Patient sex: F
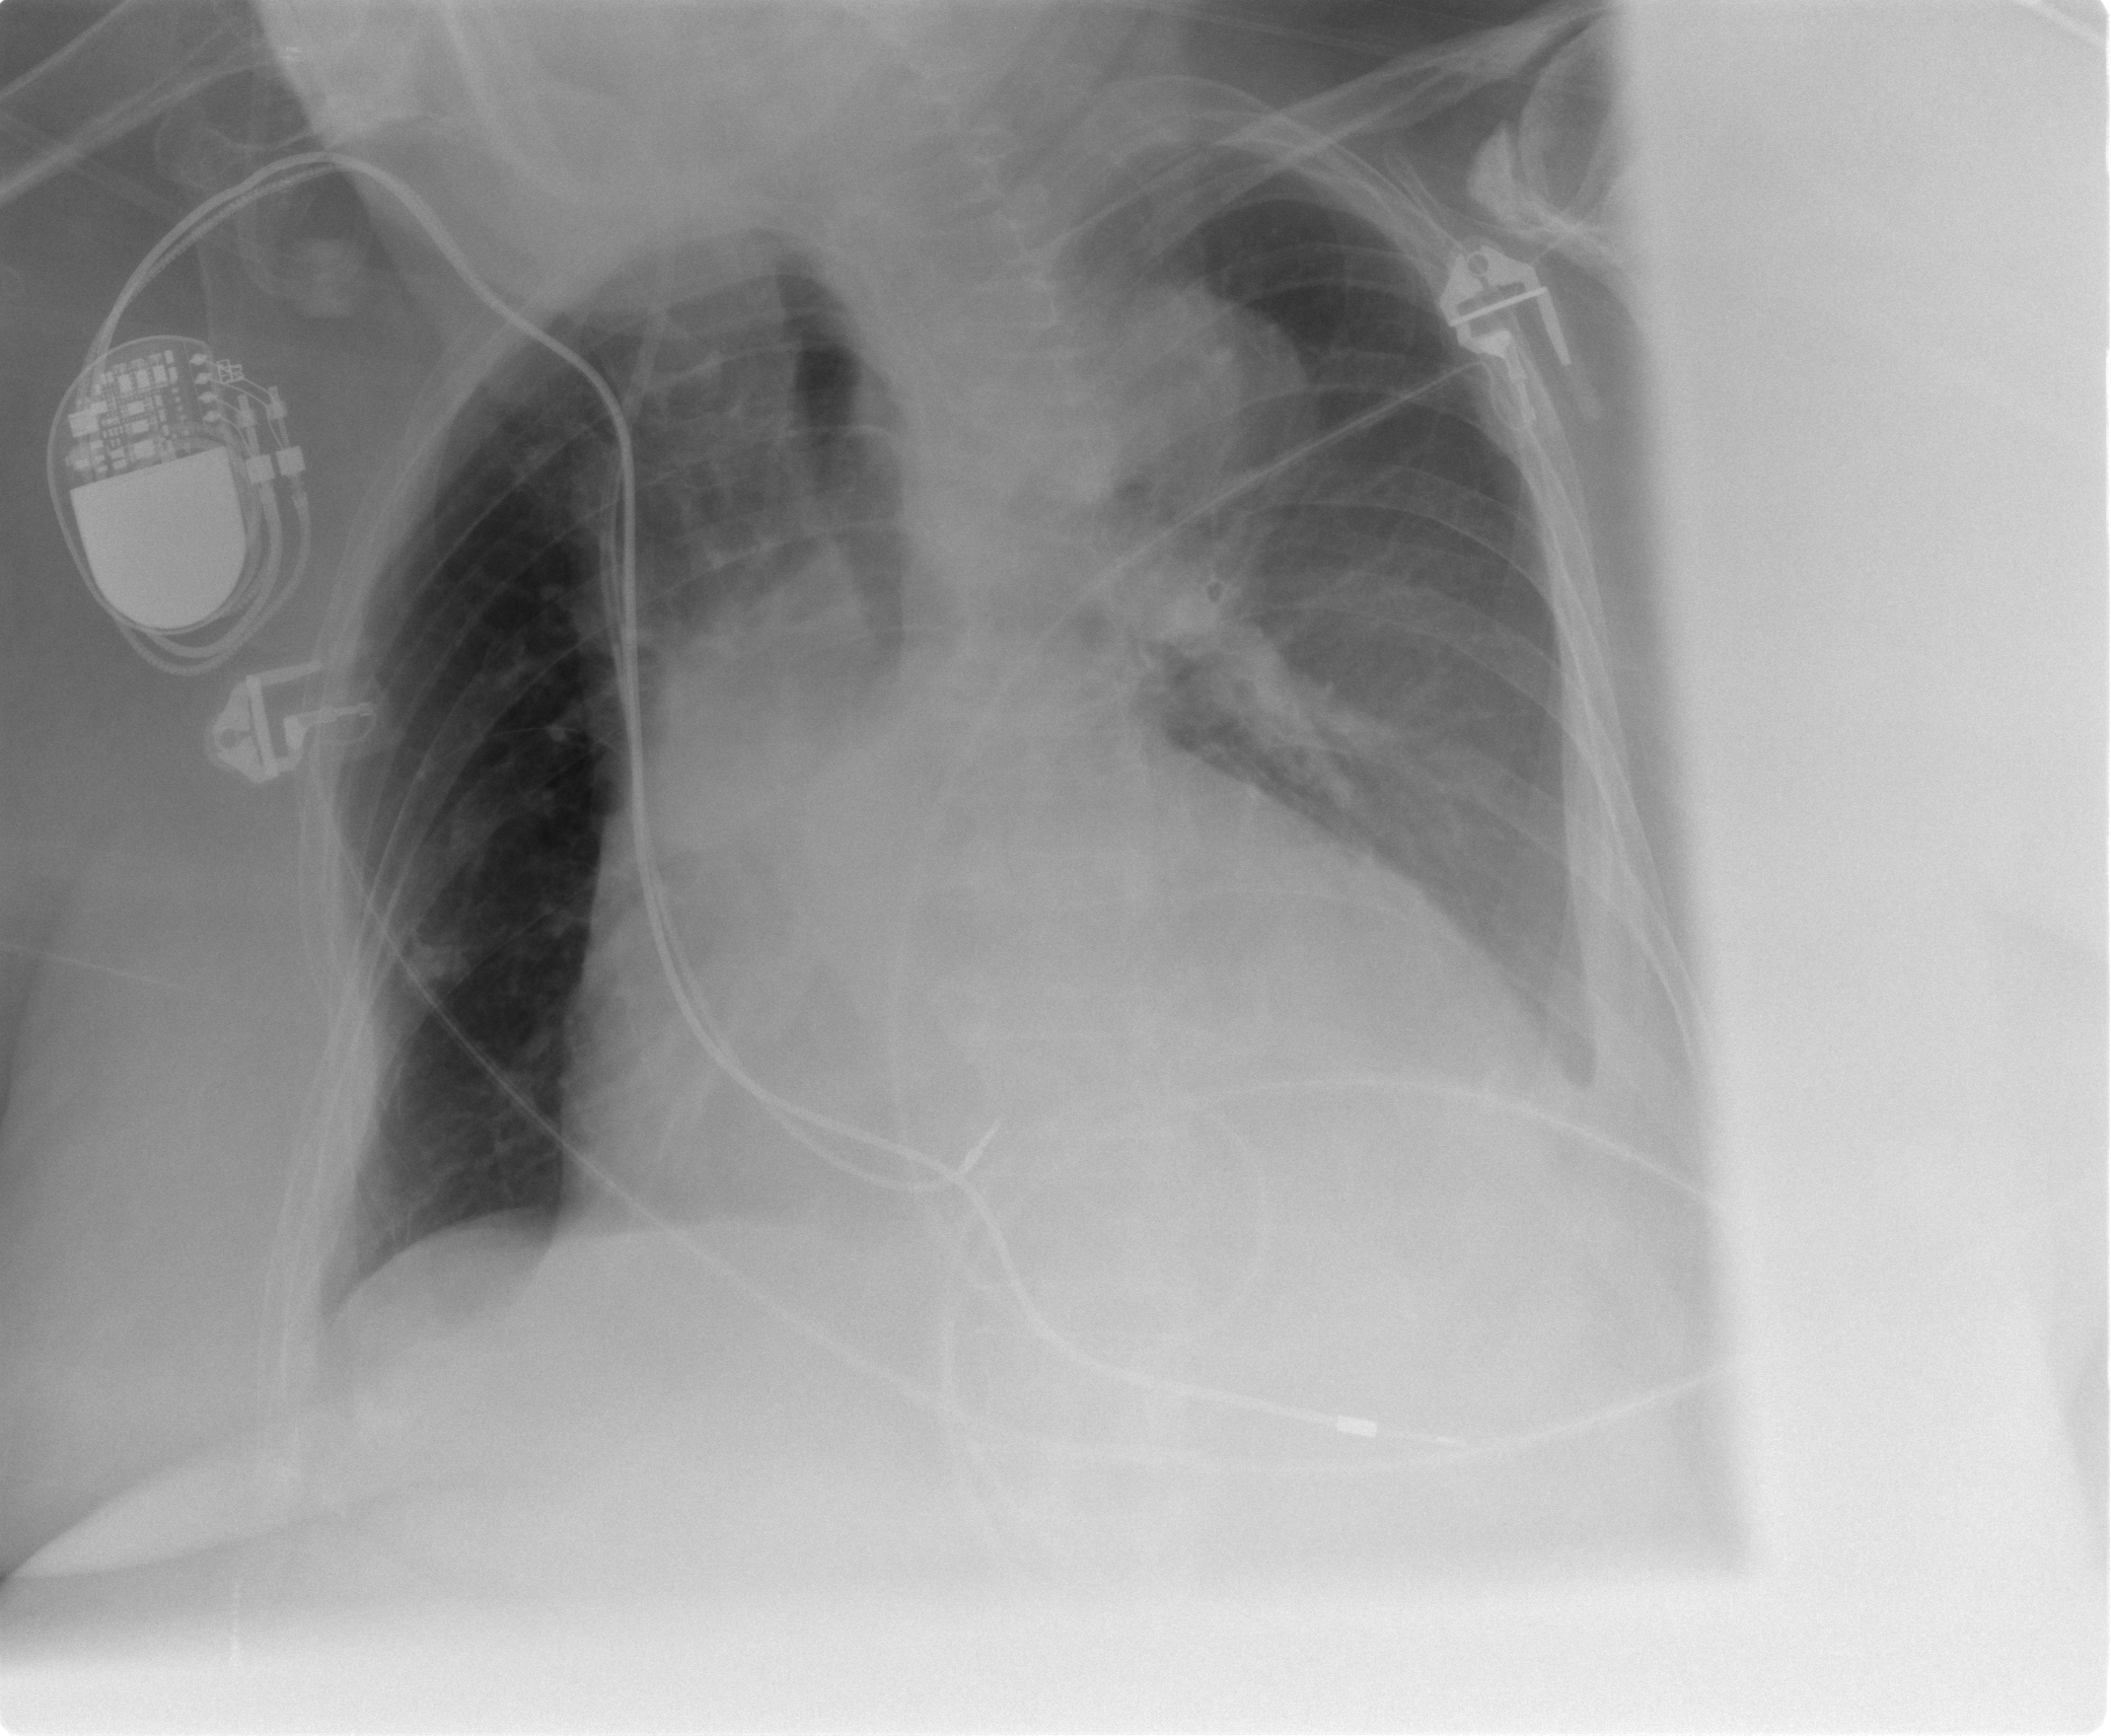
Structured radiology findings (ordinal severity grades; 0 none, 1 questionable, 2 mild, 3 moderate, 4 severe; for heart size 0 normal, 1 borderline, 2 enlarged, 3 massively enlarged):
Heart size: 3
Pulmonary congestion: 2
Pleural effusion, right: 2
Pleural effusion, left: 2
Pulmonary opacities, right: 0
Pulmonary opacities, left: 0
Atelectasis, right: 2
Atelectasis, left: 2